Question: Count the number of objects in the diagram.
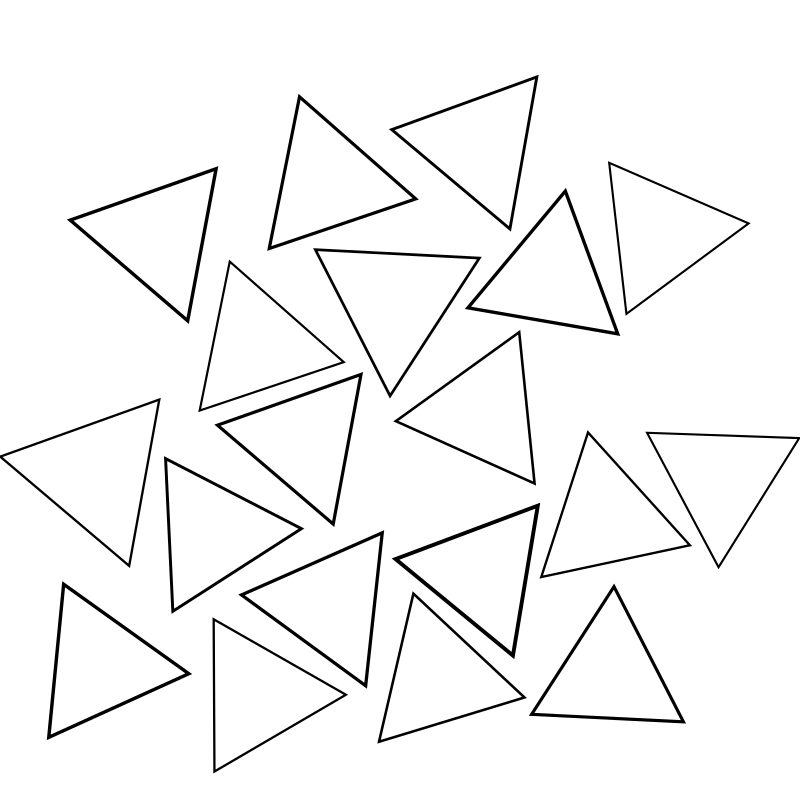
Answer: 19